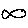
Label: fish